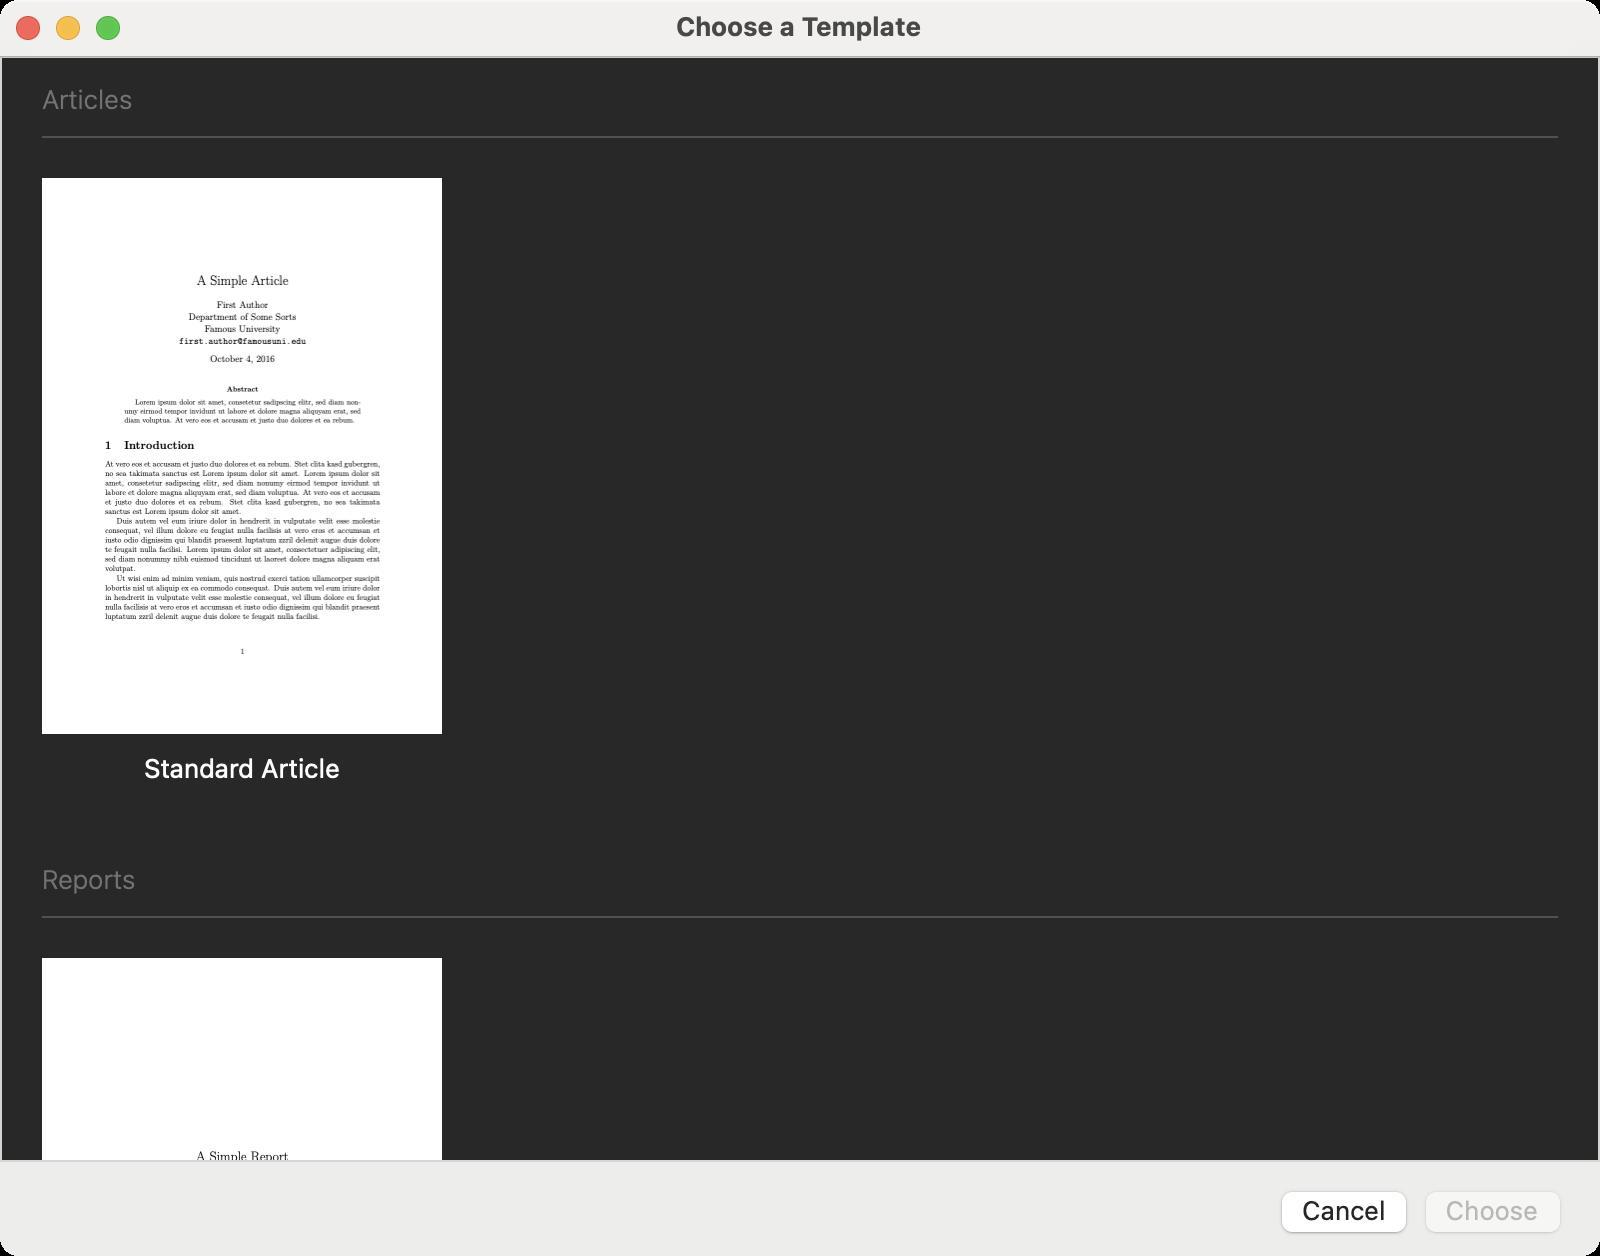
Accessibility tree:
{"name": "Choose_a_Template", "role": "AXWindow", "description": null, "role_description": "standard window", "value": null, "position": "506.00;213.00", "size": "800;628", "children": [{"name": null, "role": "AXScrollArea", "description": null, "role_description": "scroll area", "value": null, "position": "0.00;28.00", "size": "800;553", "children": [{"name": null, "role": "AXList", "description": null, "role_description": "collection", "value": null, "position": "1.00;29.00", "size": "798;1170", "children": [{"name": null, "role": "AXList", "description": "Articles", "role_description": "section", "value": null, "position": "1.00;29.00", "size": "798;370", "children": [{"name": null, "role": "AXStaticText", "description": "Articles", "role_description": "text", "value": null, "position": "1.00;29.00", "size": "798;40", "children": []}, {"name": null, "role": "AXGroup", "description": null, "role_description": "group", "value": null, "position": "21.00;89.00", "size": "200;310", "children": [{"name": null, "role": "AXImage", "description": "article", "role_description": "image", "value": null, "position": "21.00;89.00", "size": "200;278", "children": []}, {"name": null, "role": "AXStaticText", "description": null, "role_description": "text", "value": "Standard Article", "position": "68.00;375.00", "size": "106;17", "children": []}]}]}, {"name": null, "role": "AXList", "description": "Reports", "role_description": "section", "value": null, "position": "1.00;419.00", "size": "798;370", "children": [{"name": null, "role": "AXStaticText", "description": "Reports", "role_description": "text", "value": null, "position": "1.00;419.00", "size": "798;40", "children": []}, {"name": null, "role": "AXGroup", "description": null, "role_description": "group", "value": null, "position": "21.00;479.00", "size": "200;310", "children": [{"name": null, "role": "AXImage", "description": "report", "role_description": "image", "value": null, "position": "21.00;479.00", "size": "200;278", "children": []}, {"name": null, "role": "AXStaticText", "description": null, "role_description": "text", "value": "Standard Report", "position": "67.50;765.00", "size": "108;17", "children": []}]}]}, {"name": null, "role": "AXList", "description": "Books", "role_description": "section", "value": null, "position": "1.00;809.00", "size": "798;370", "children": [{"name": null, "role": "AXGroup", "description": null, "role_description": "group", "value": null, "position": "1.00;809.00", "size": "798;40", "children": []}, {"name": null, "role": "AXGroup", "description": null, "role_description": "group", "value": null, "position": "21.00;869.00", "size": "200;310", "children": [{"name": null, "role": "No role", "description": "", "role_description": "", "value": null, "position": "", "size": "", "children": []}, {"name": null, "role": "No role", "description": "", "role_description": "", "value": null, "position": "", "size": "", "children": []}]}]}]}, {"name": null, "role": "AXScrollBar", "description": null, "role_description": "scroll bar", "value": 0.0, "position": "783.00;29.00", "size": "16;551", "children": [{"name": null, "role": "AXValueIndicator", "description": null, "role_description": "value indicator", "value": 0.0, "position": "787.00;30.00", "size": "12;258", "children": []}, {"name": null, "role": "AXButton", "description": null, "role_description": "increment arrow button", "value": null, "position": "783.00;29.00", "size": "0;0", "children": []}, {"name": null, "role": "AXButton", "description": null, "role_description": "decrement arrow button", "value": null, "position": "783.00;29.00", "size": "0;0", "children": []}, {"name": null, "role": "AXButton", "description": null, "role_description": "increment page button", "value": null, "position": "787.00;289.00", "size": "12;291", "children": []}, {"name": null, "role": "AXButton", "description": null, "role_description": "decrement page button", "value": null, "position": "787.00;29.00", "size": "12;1", "children": []}]}]}, {"name": "Choose", "role": "AXButton", "description": null, "role_description": "button", "value": null, "position": "706.00;591.00", "size": "81;32", "children": []}, {"name": "Cancel", "role": "AXButton", "description": null, "role_description": "button", "value": null, "position": "634.00;591.00", "size": "76;32", "children": []}, {"name": null, "role": "AXButton", "description": null, "role_description": "close button", "value": null, "position": "7.00;6.00", "size": "14;16", "children": []}, {"name": null, "role": "AXButton", "description": null, "role_description": "full screen button", "value": null, "position": "47.00;6.00", "size": "14;16", "children": [{"name": null, "role": "AXGroup", "description": null, "role_description": "group", "value": null, "position": "47.00;6.00", "size": "14;16", "children": []}]}, {"name": null, "role": "AXButton", "description": null, "role_description": "minimize button", "value": null, "position": "27.00;6.00", "size": "14;16", "children": []}, {"name": null, "role": "AXStaticText", "description": null, "role_description": "text", "value": "Choose a Template", "position": "336.00;5.00", "size": "127;16", "children": []}]}